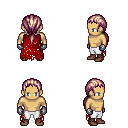
a pixel art fantasy rpg character, male body template, human, tanned skin, red tattered cape, white pants, white blonde ponytail hairstyle, metal gloves, brown shoes, four views (front, back, left, right), 2x2 character sprite sheet, small pixel art, hard edges, no anti-aliasing